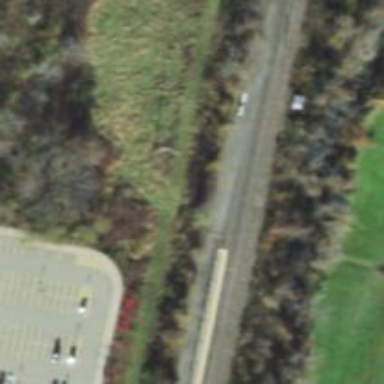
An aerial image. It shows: Railway track.